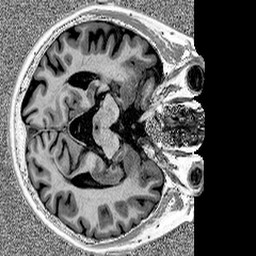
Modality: MP2RAGE
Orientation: axial
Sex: male